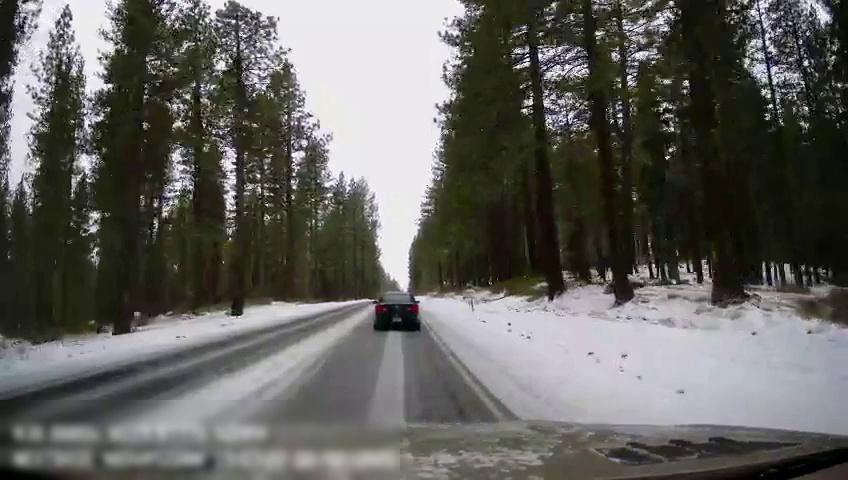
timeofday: Day
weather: Snowy
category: Drivable Space
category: Vehicles | Car
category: Lanes | Current Lane